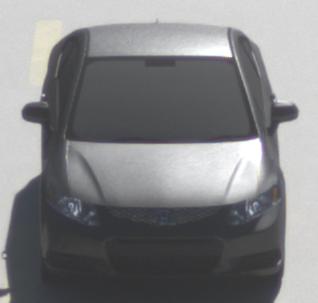
Make: Honda
Model: Civic Limousine 1.8
Detailed model: Civic (IX) Limousine
Model produced from: 2014/05
Model produced until: 2017/06
Doors: 4
Color: gray
Road condition: dry road
Daytime: midday
Contrast: high contrast